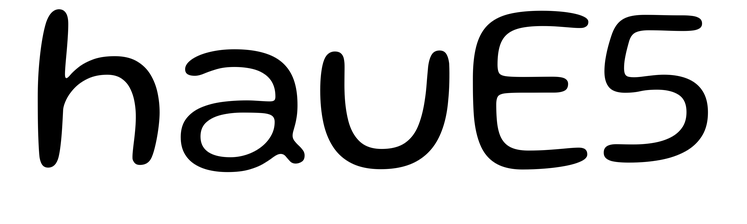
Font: Gluten_Light